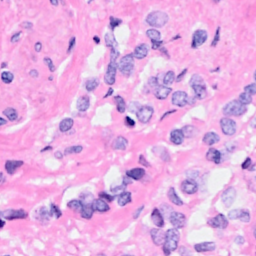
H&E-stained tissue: Breast